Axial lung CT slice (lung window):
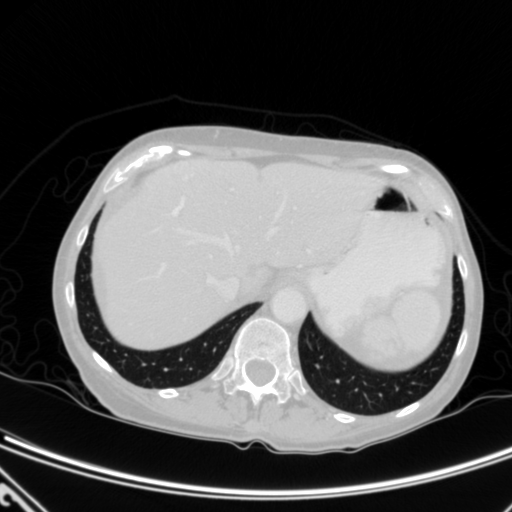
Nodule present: no